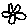
Label: flower